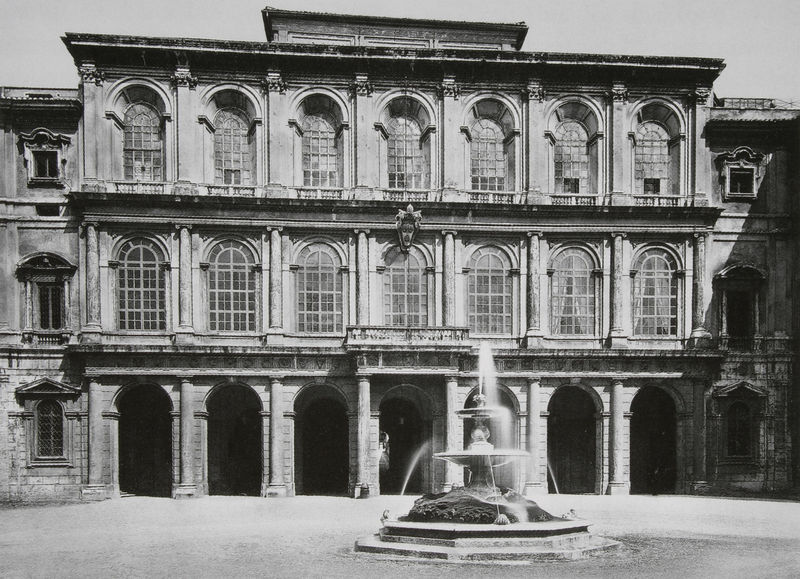
Titel: Fassade mit Loggia
Künstler: Gianlorenzo Bernini
Standort: Rom
Institution: Palazzo Barberini
Schlagwörter: himmel, schatten, wasser, weiß, dreieck, stadt, fenster, glas, grau, hell, licht, paris, pfeiler, schwarz, straße, säule, säulen, dach, gebäude, haus, schloss, weg, ornament, alt, architektur, barock, stein, steine, gitter, sonne, reich, adel, theater, front, renaissance, schön, brunnen, springbrunnen, balkon, relief, ansicht, bogen, fassade, italien, pflaster, giebel, mauer, hof, platz, pilaster, industrie, rundbogen, vorsprung, könig, stuck, geländer, stufen, tor, anbau, foto, fotografie, bögen, eingang, eingänge, hinterhof, innenhof, kolonnade, offen, sprossen, palast, palazzo, torbogen, mauerwerk, schwarz-weiß, topografie, arkaden, kapitelle, rom, photo, reihen, dreiecksgiebel, tore, wappen, villa, sims, gesims, risalit, voluten, fensterglas, anwesen, residenz, ionisch, portikus, rundbögen, florenz, reichtum, tiara, etagen, geschosse, fontaine, fontäne, dorisch, emblem, klassik, stockwerke, gothisch, eierstab, geschoss, palais, lisenen, kranzgesims, aufriss, korintisch, piano nobile, traufe, vorplatz, rundbogenfenster, superposition, säulenordnung, segmentgiebel, dorica, vorderfront, dorika, portika, fasade, arke, brunen, barberini, wasserspiel, glaß, wohlstand, königshaus, wasserbrunnen, aschatten, bleigitter, fenstertüren, pallazzo barbarini, spirngbrunnen, palaist, brundn, dacha, sgementbogengiebel, arakade